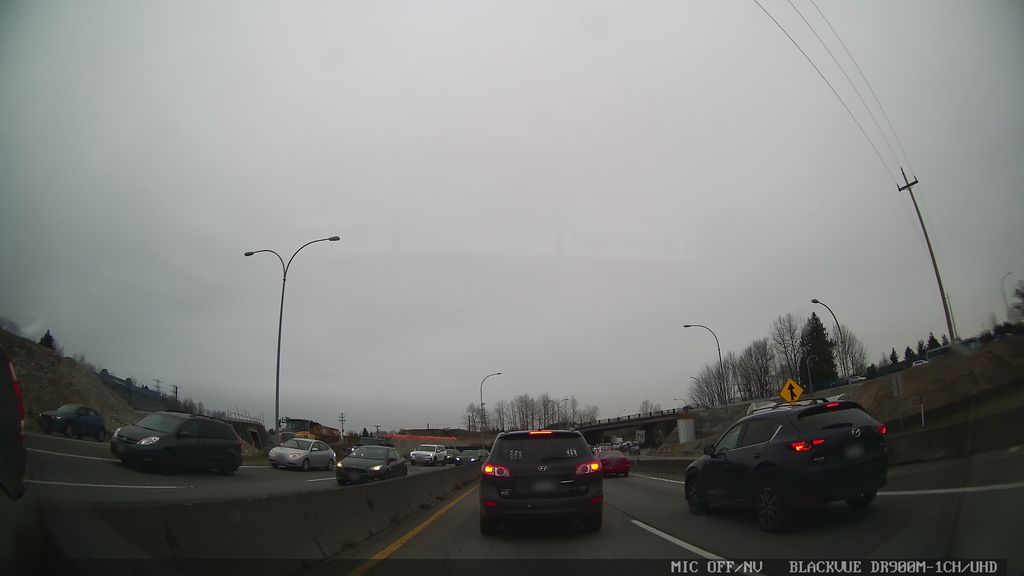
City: vancouver